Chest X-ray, AP view. Patient: 29 years old, sex M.
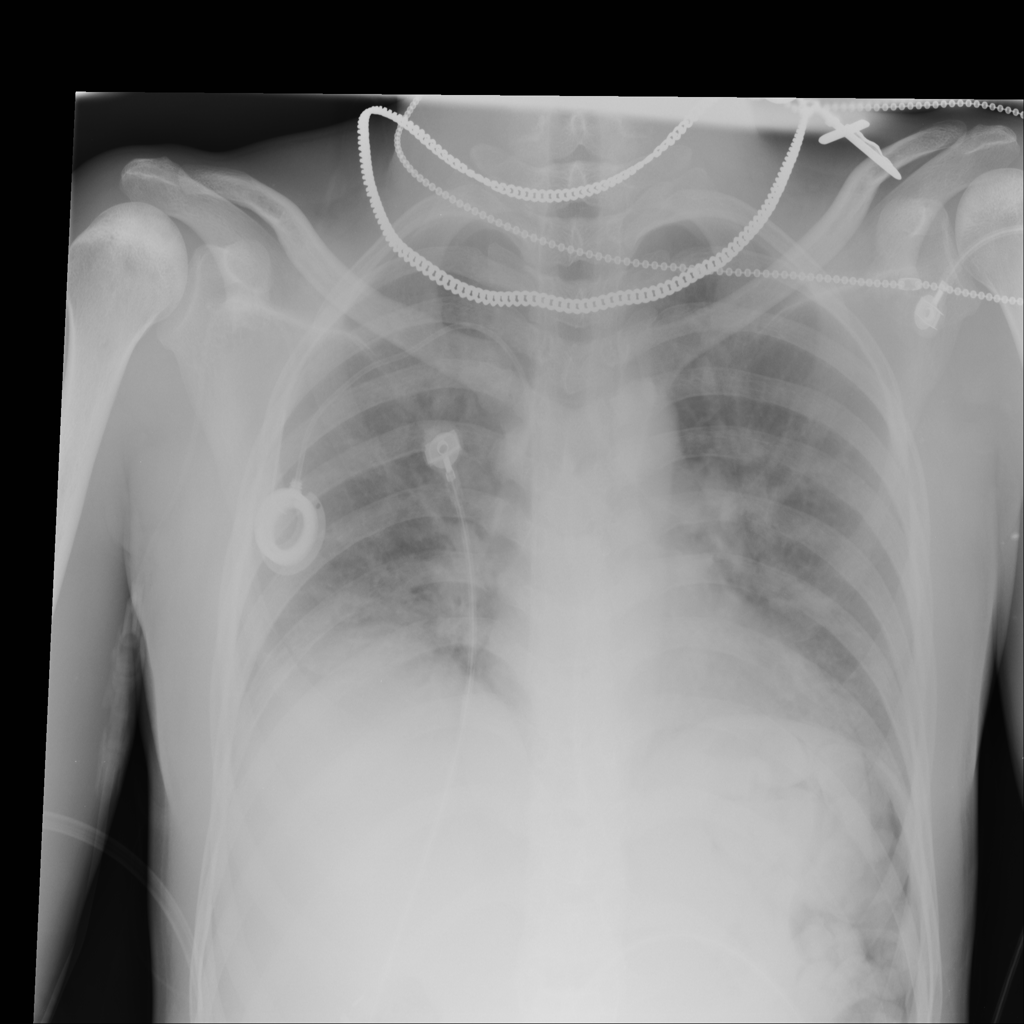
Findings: Cardiomegaly